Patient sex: M
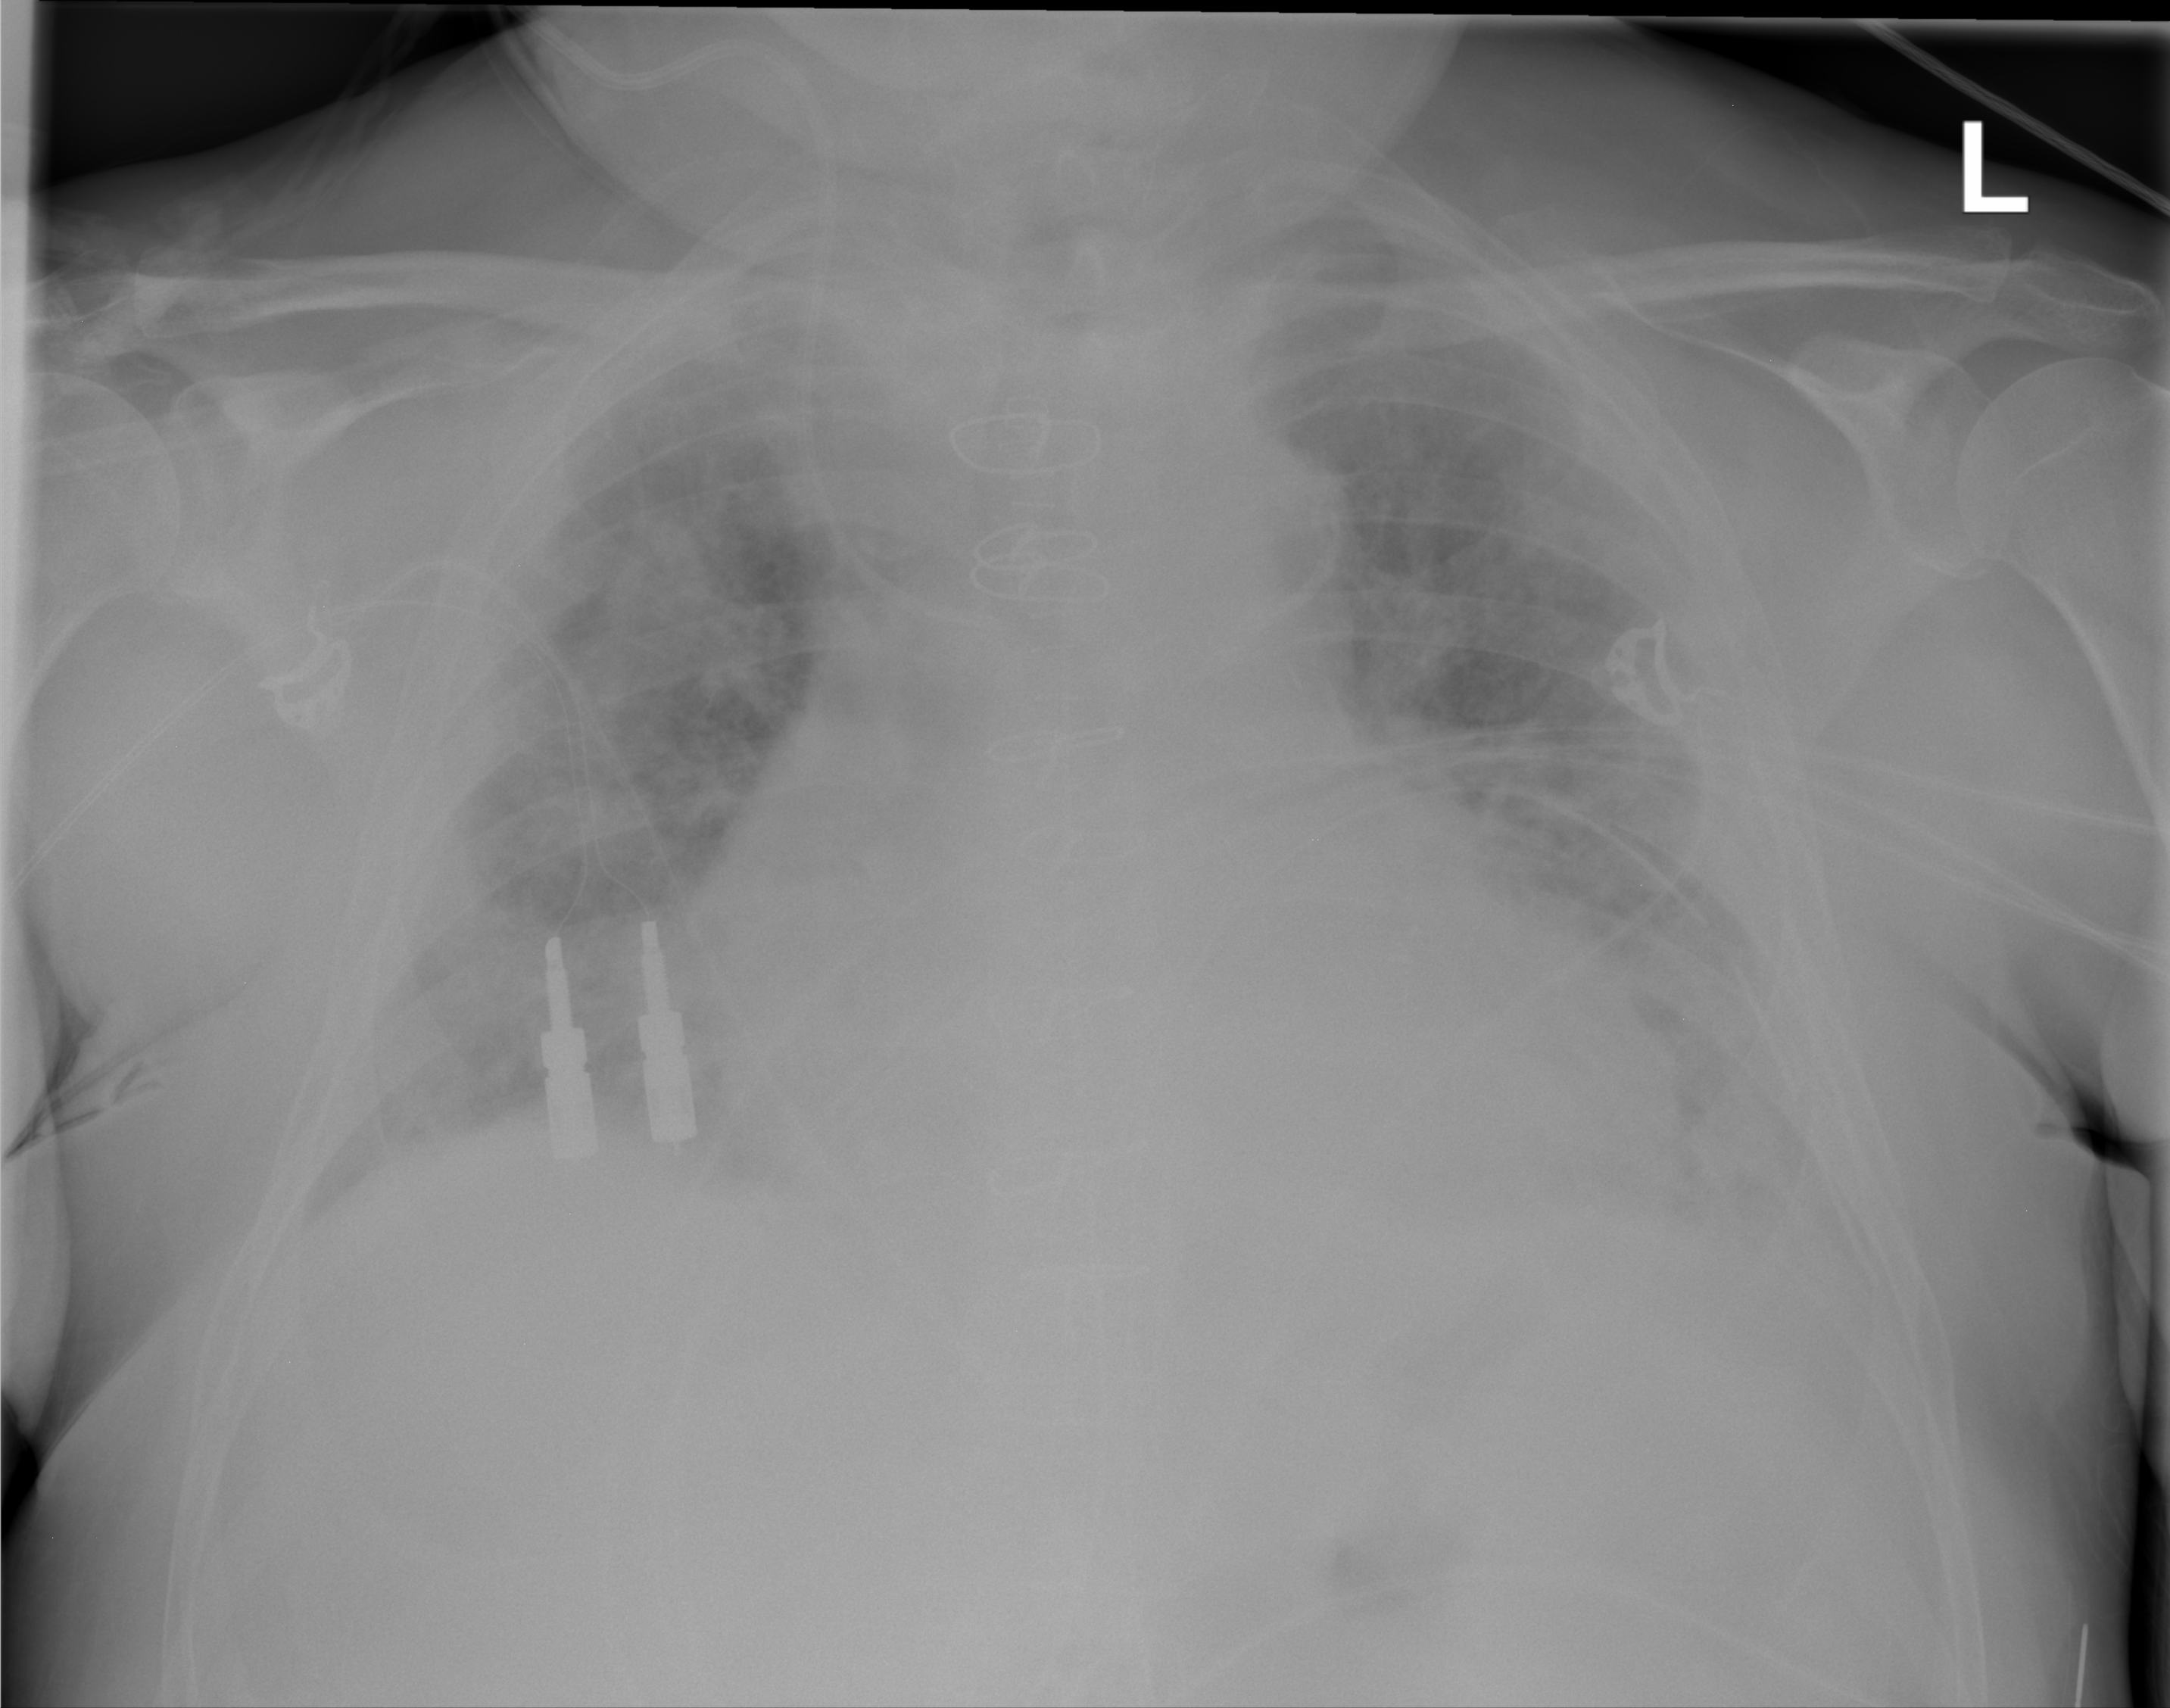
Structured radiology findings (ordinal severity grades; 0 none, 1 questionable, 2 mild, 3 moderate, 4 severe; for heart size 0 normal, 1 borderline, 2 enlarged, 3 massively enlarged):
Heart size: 2
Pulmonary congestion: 3
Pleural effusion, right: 0
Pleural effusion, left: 2
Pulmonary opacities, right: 2
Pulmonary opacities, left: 2
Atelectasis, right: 2
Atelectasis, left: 2